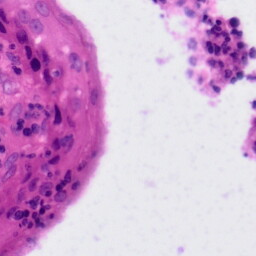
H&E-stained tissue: Tonsil